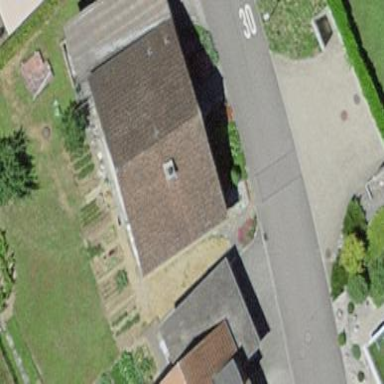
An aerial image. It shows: Building with tile roof.